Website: ulta-beauty
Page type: account-selection
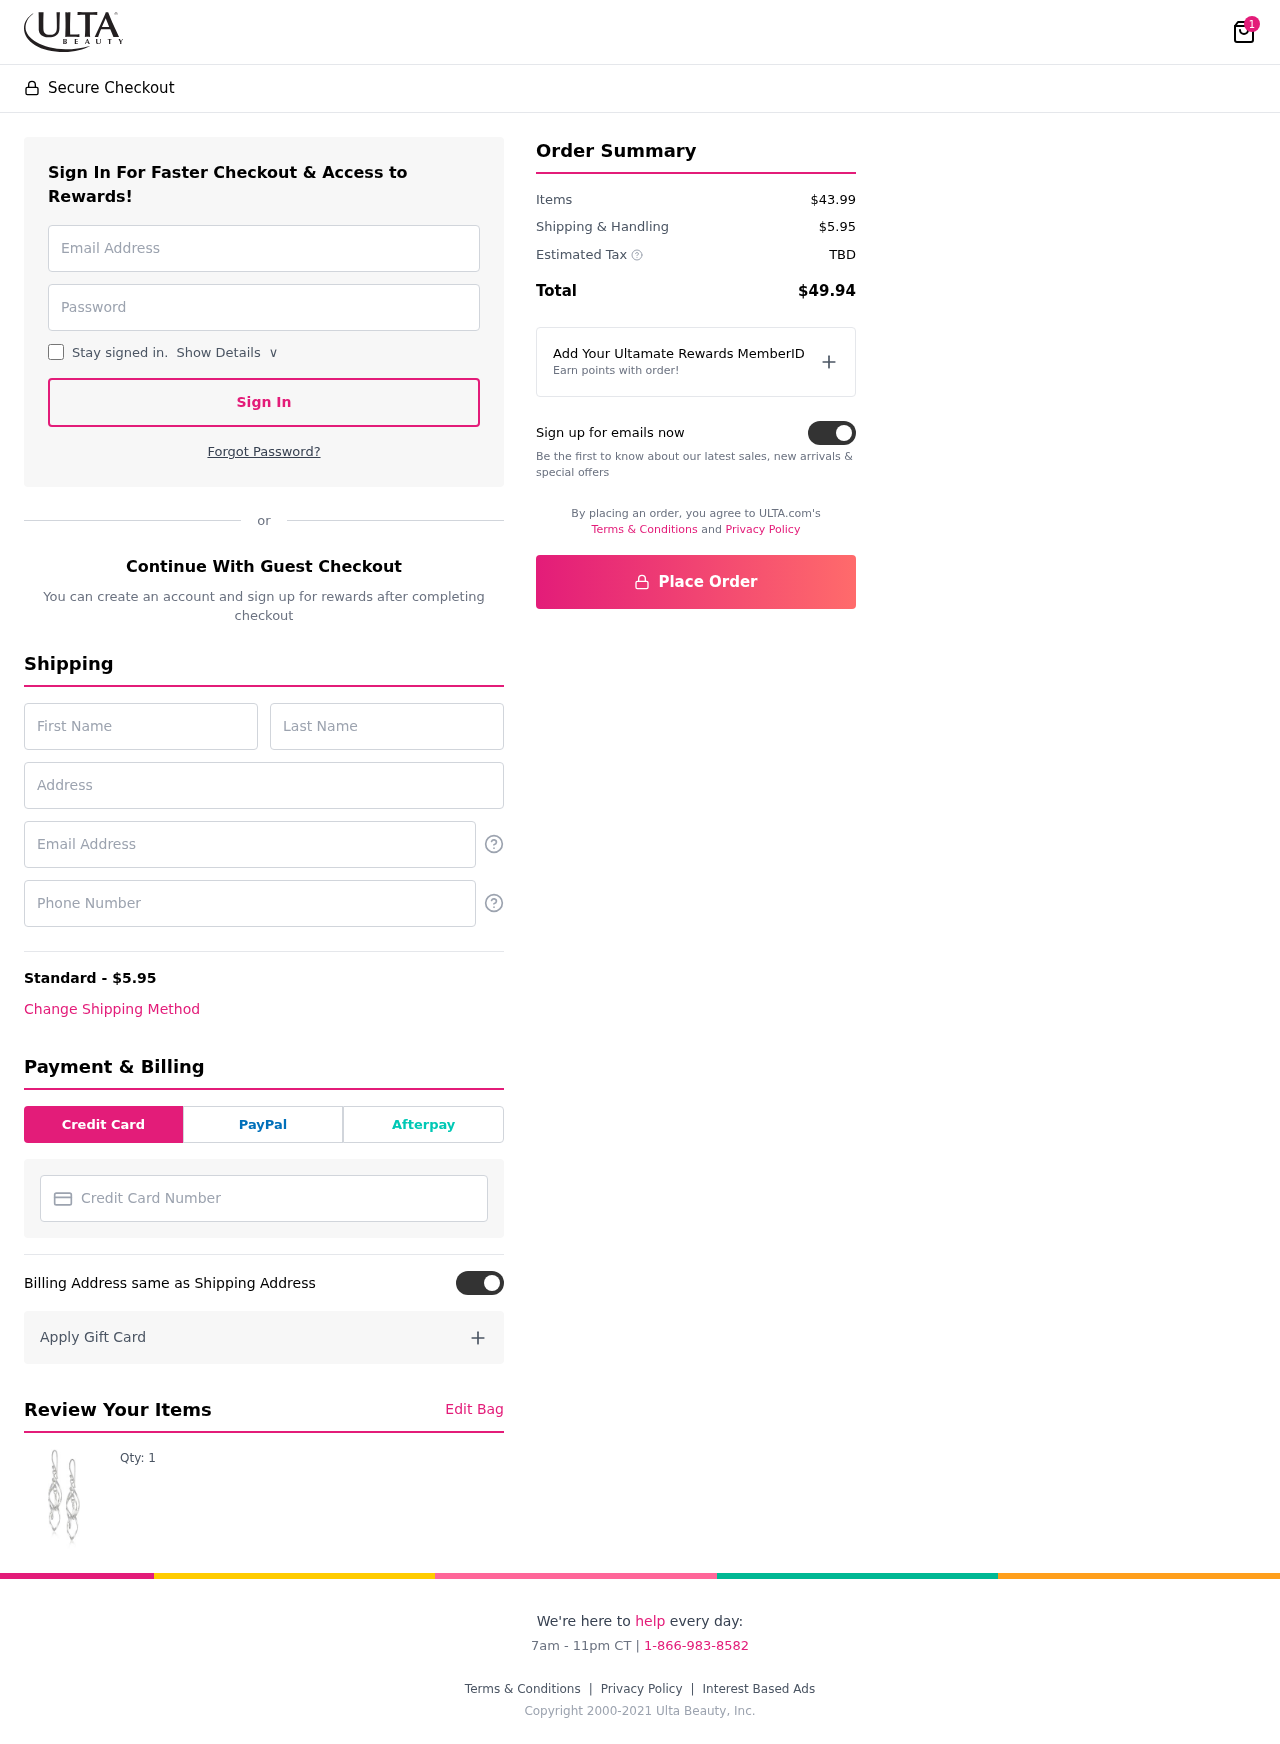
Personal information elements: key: PII_CARD_NUMBER
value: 2294 1188 6046 3919
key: PII_EMAIL
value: jeremy_nguyen@hotmail.com
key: PII_EMAIL2
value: jeremy_nguyen@hotmail.com
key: PII_FIRSTNAME
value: Jeremy
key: PII_LASTNAME
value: Nguyen
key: PII_PHONE
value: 9386897287
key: PII_STREET
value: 096 Elizabeth Coves Suite 714
Product elements: key: PRODUCT1_QUANTITY
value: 1
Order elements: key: ORDER_NUM_ITEMS
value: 1
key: ORDER_SHIPPING_COST
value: $5.95
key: ORDER_SUBTOTAL
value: $43.99
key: ORDER_TAX
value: TBD
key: ORDER_TOTAL
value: $49.94